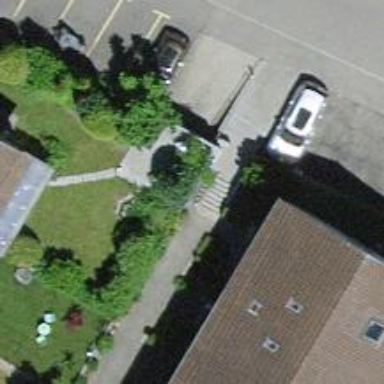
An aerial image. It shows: Parking entrance.